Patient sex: F
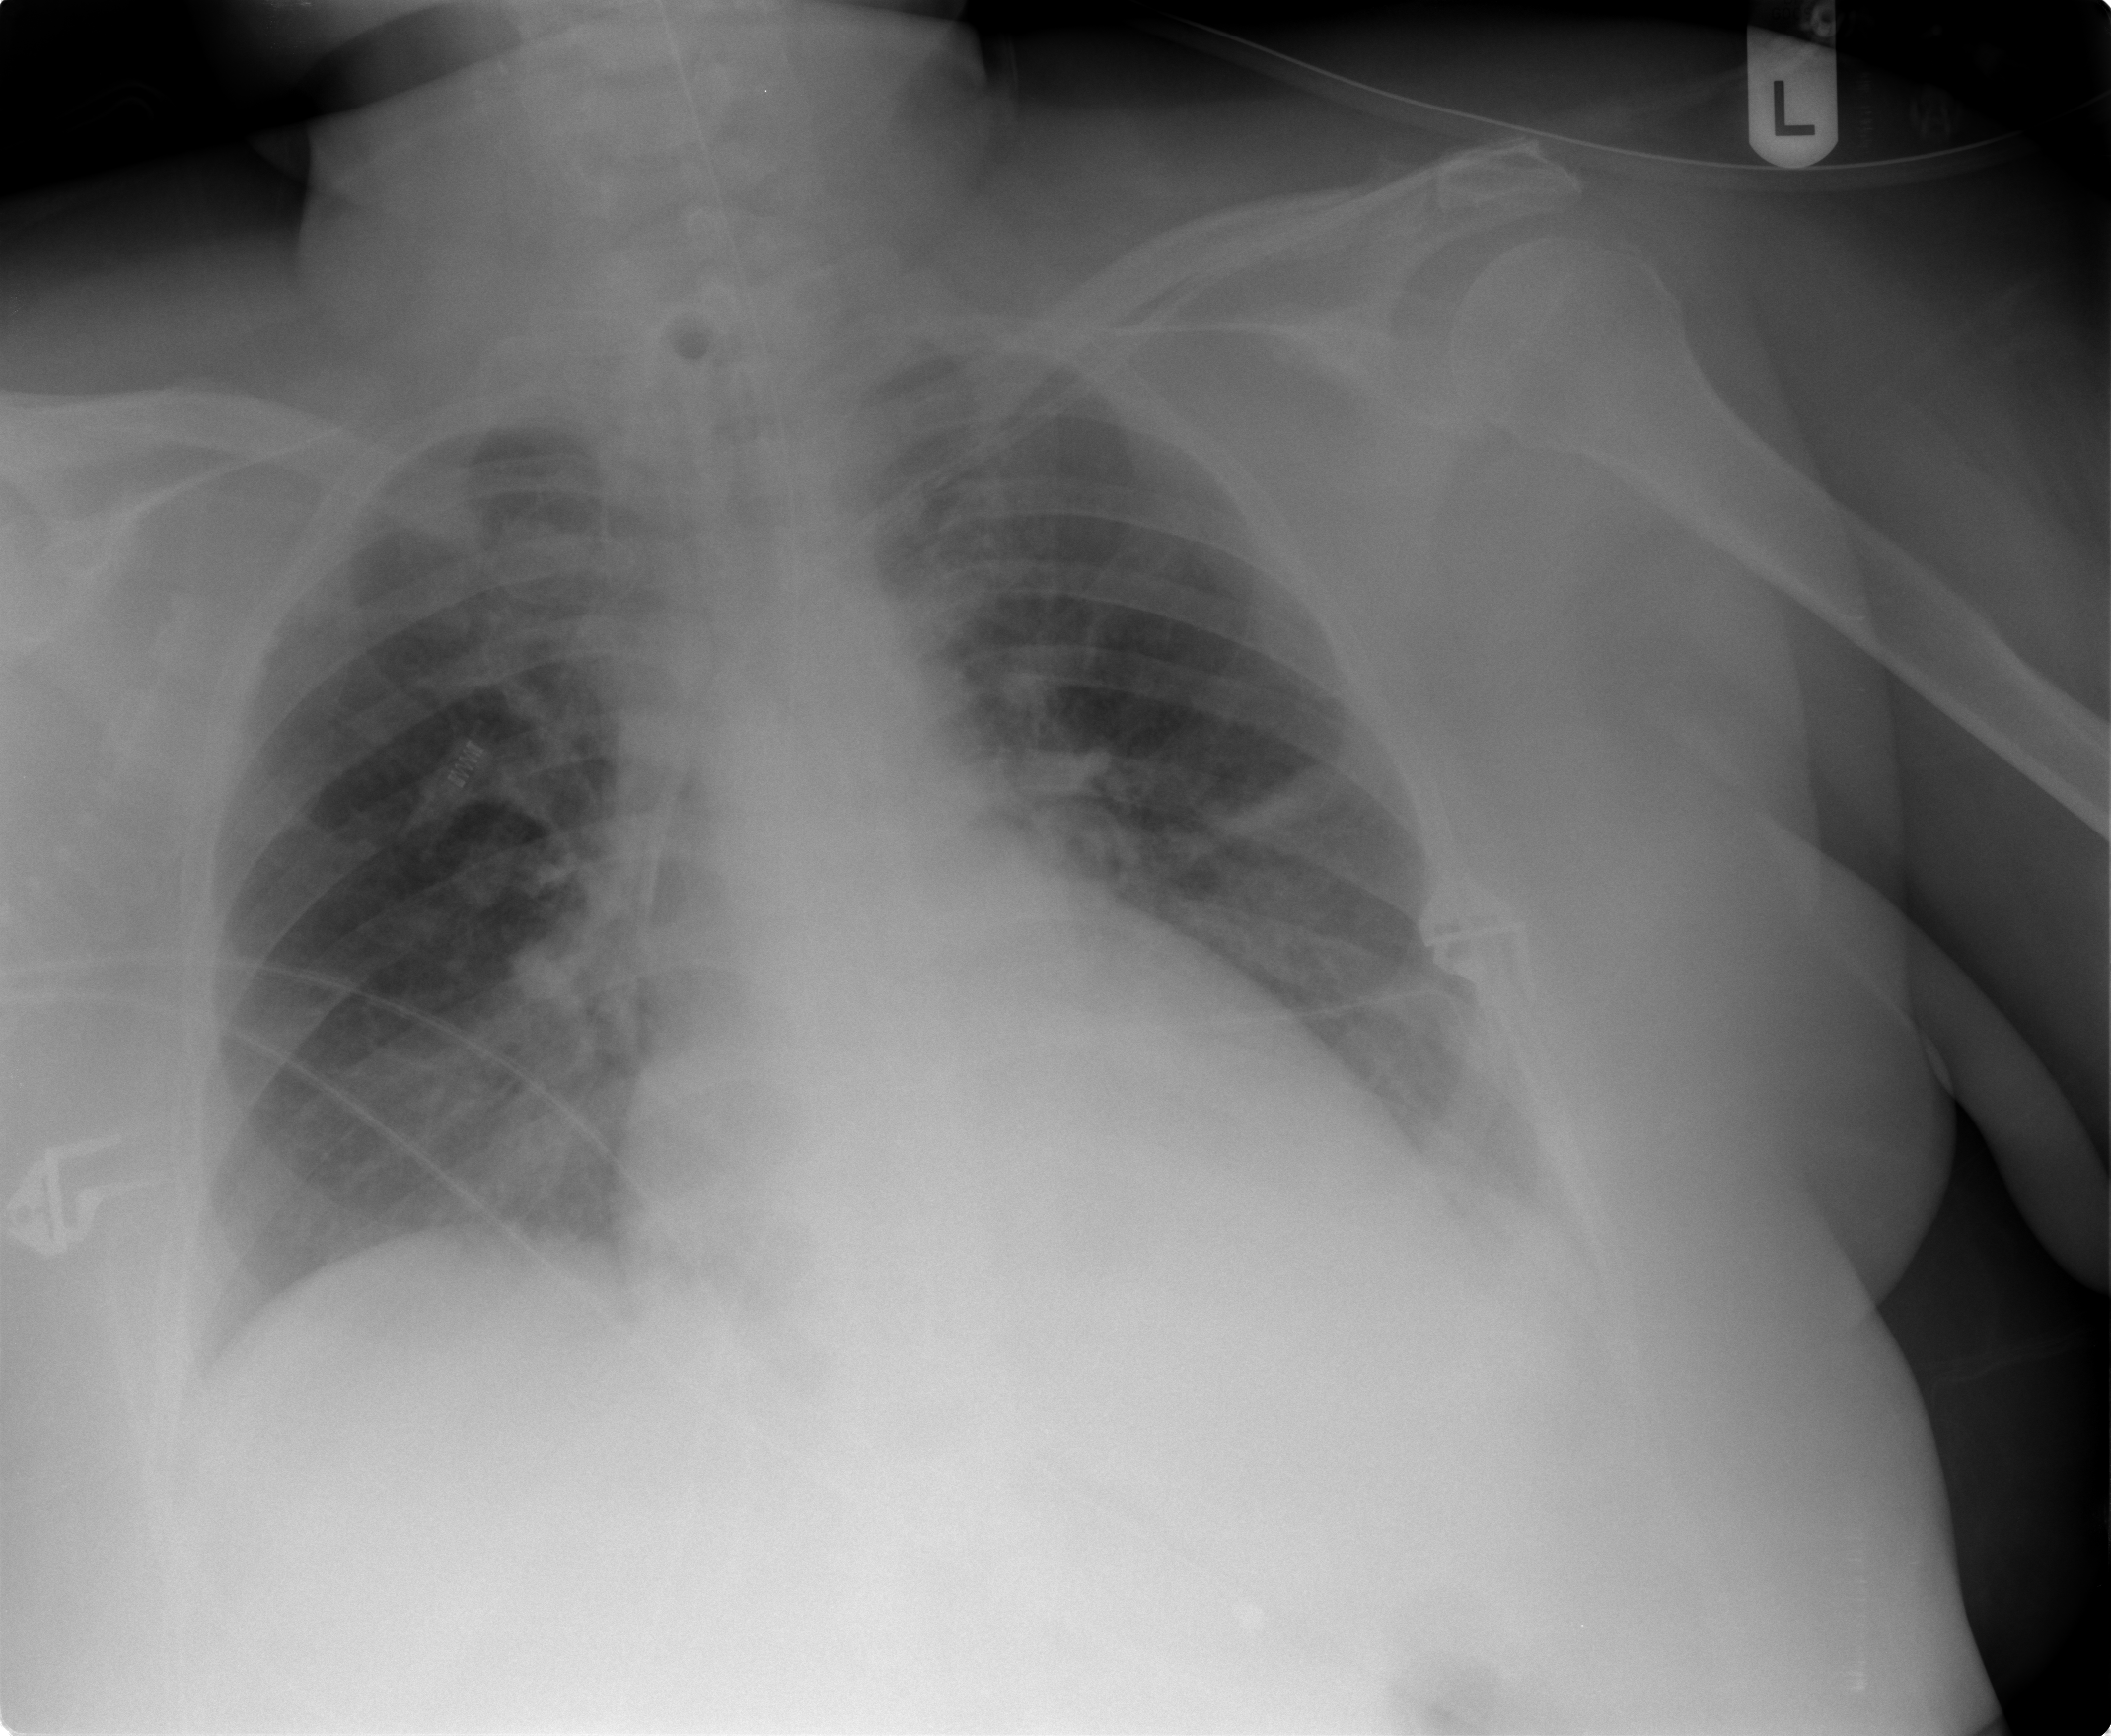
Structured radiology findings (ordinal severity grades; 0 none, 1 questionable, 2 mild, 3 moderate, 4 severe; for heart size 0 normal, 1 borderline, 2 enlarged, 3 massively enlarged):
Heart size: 2
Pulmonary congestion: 2
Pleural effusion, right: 2
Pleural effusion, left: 2
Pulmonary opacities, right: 2
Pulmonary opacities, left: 2
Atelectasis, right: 2
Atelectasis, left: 2